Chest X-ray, AP view. Patient: 18 years old, sex F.
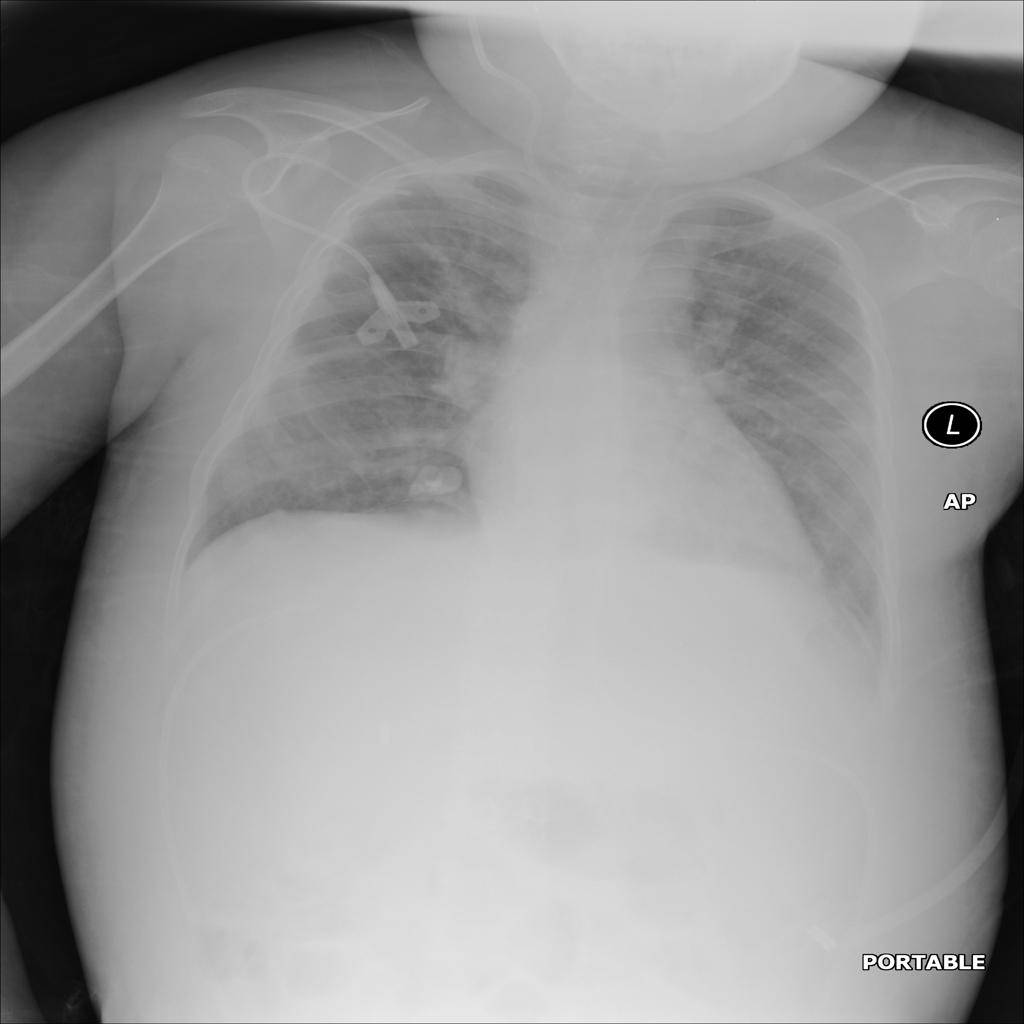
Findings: Edema, Effusion